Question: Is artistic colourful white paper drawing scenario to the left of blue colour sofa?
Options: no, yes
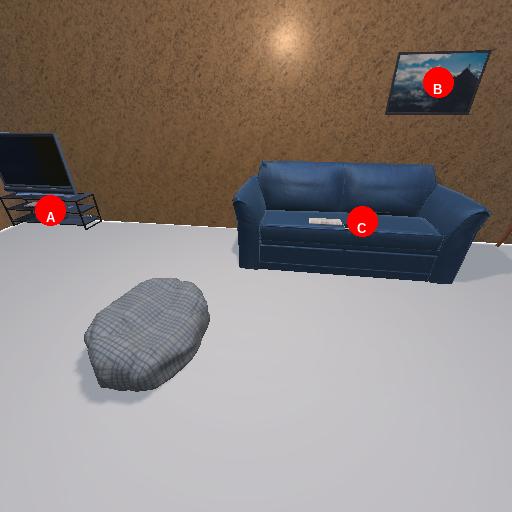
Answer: no